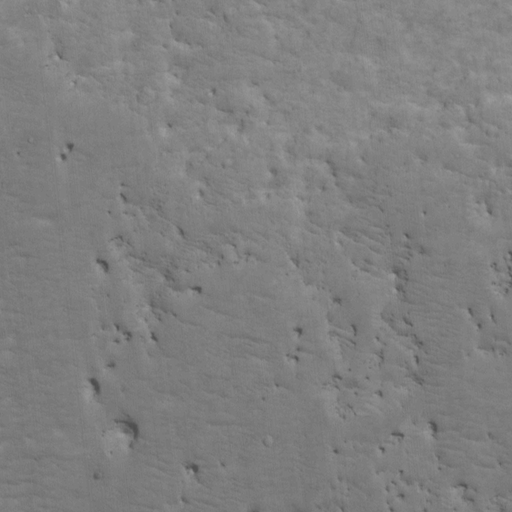
Classes present: Background